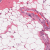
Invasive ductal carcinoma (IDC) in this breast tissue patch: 0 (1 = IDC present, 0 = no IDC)